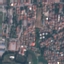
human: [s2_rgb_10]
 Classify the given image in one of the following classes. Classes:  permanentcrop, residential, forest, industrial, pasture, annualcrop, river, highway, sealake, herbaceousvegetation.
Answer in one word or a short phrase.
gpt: Residential